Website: apple
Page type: billing-address
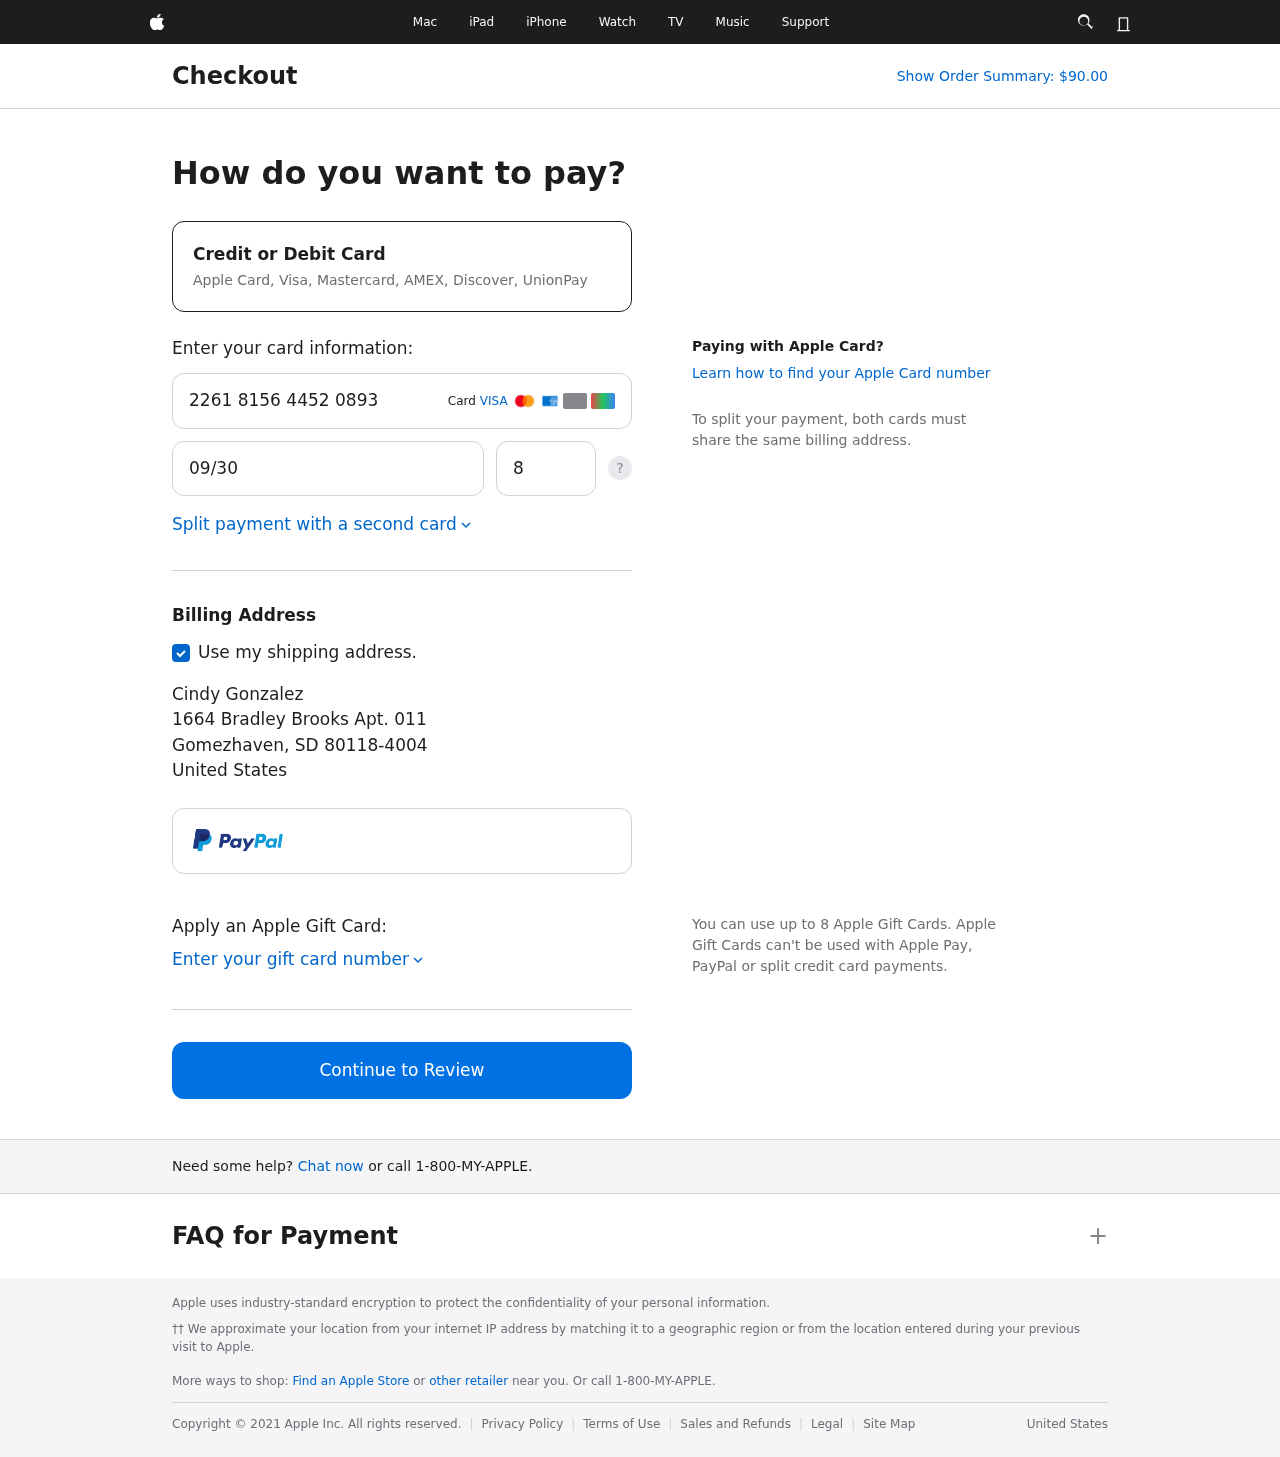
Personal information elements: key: PII_CARD_CVV
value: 805
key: PII_CARD_EXPIRY
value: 09/30
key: PII_CARD_NUMBER
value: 2261 8156 4452 0893
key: PII_CITY
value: Gomezhaven
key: PII_COUNTRY
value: United States
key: PII_FULLNAME
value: Cindy Gonzalez
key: PII_POSTCODE_FULL
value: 80118-4004
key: PII_STATE_ABBR
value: SD
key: PII_STREET
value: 1664 Bradley Brooks Apt. 011
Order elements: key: ORDER_TOTAL
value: Show Order Summary: $90.00